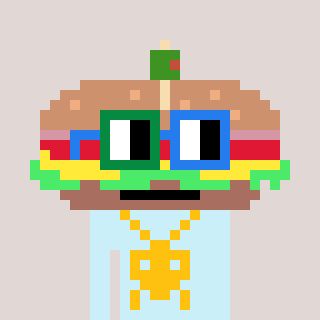
a pixel art character with square green and blue glasses, a sandwich-shaped head and a cold-colored body on a warm background